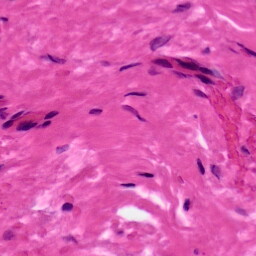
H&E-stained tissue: Ovarian